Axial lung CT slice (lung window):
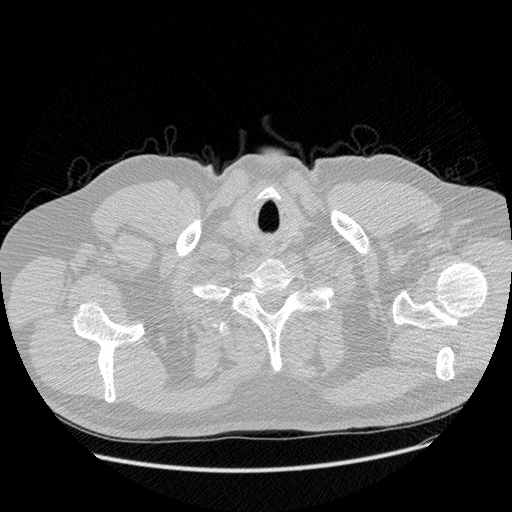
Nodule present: no